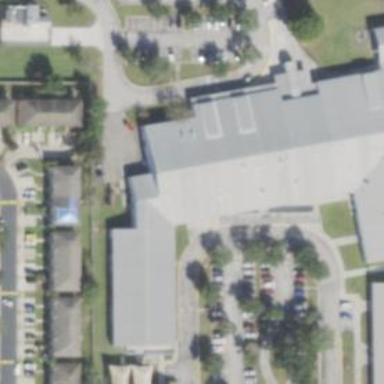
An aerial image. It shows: School building.